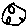
Label: moon